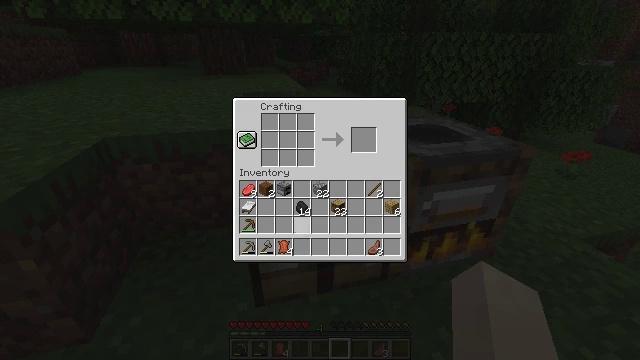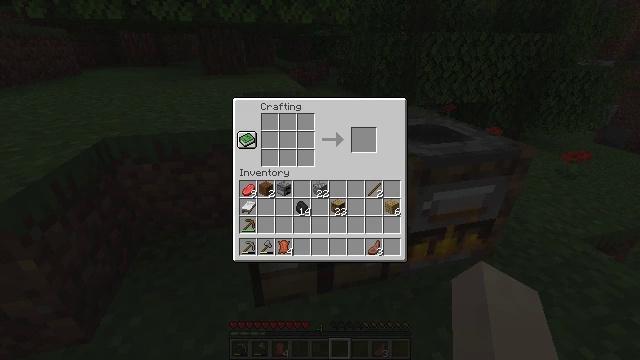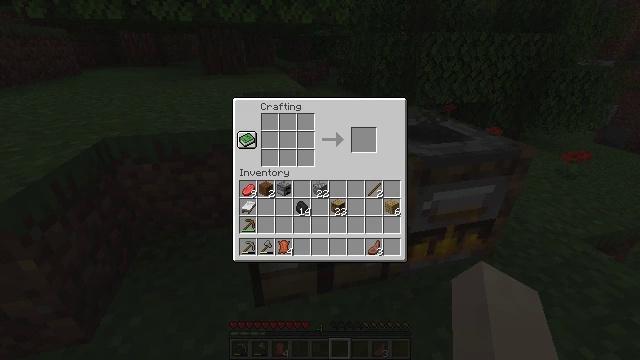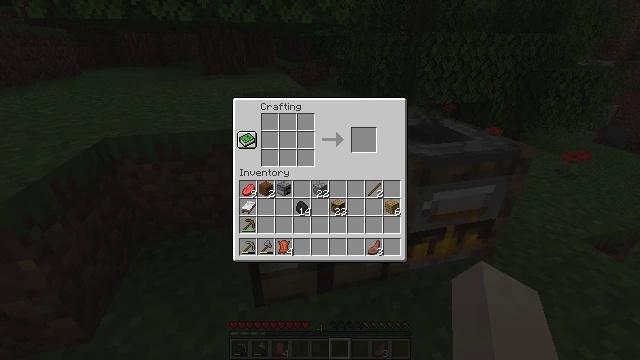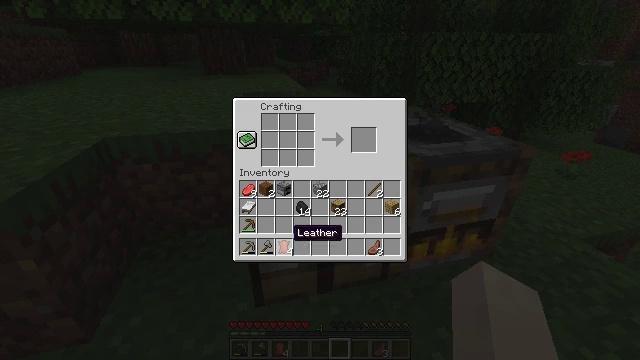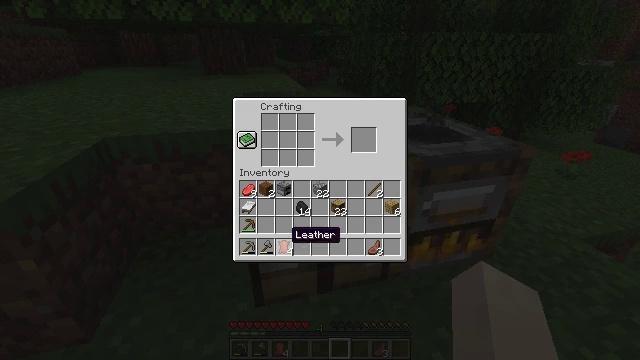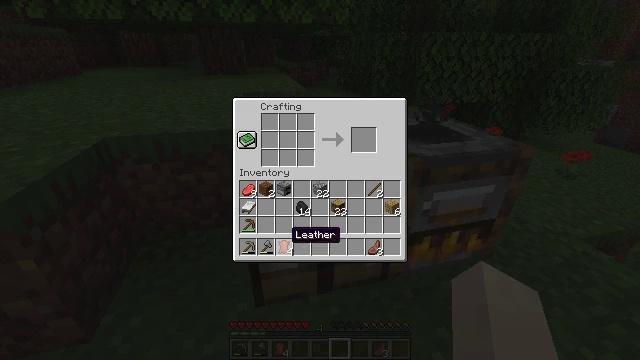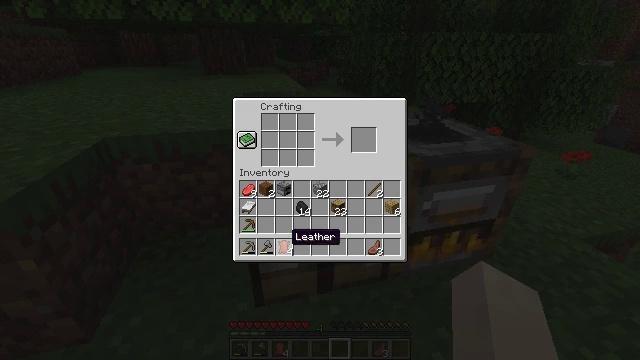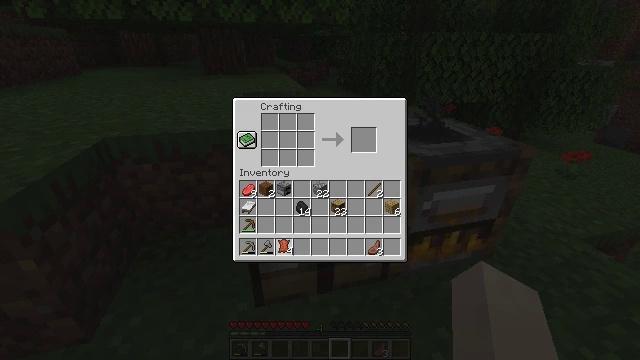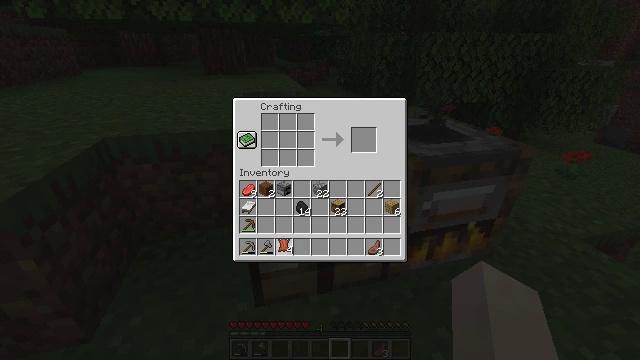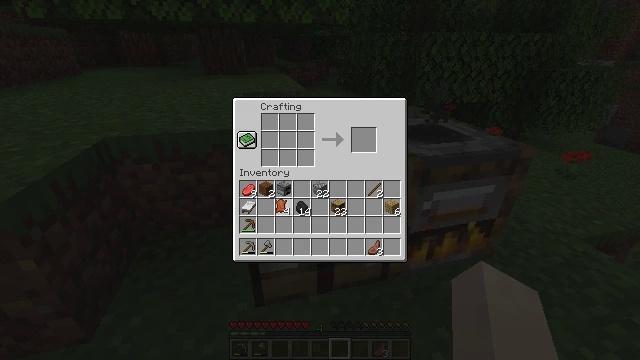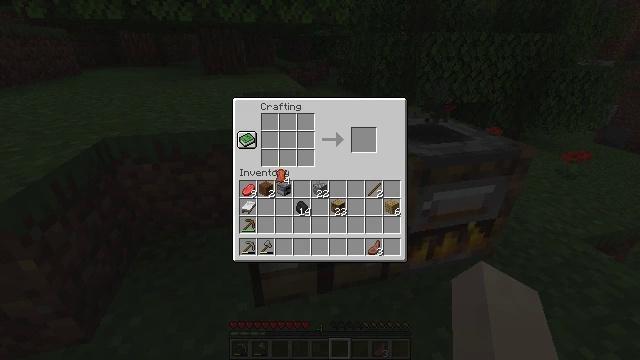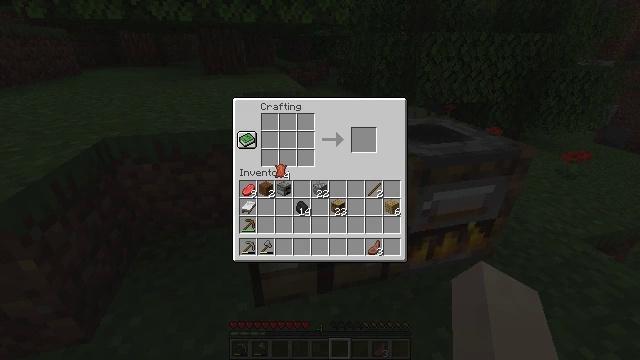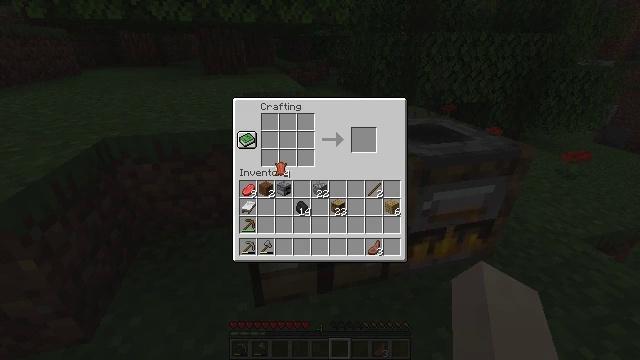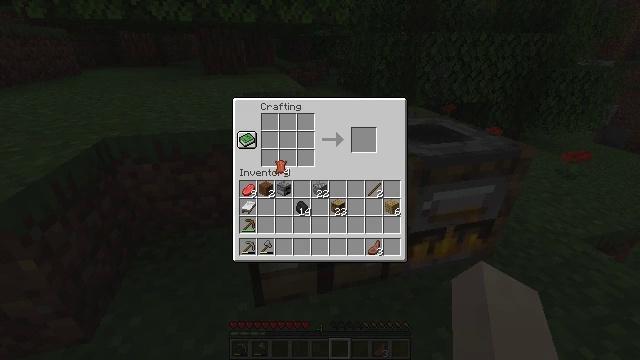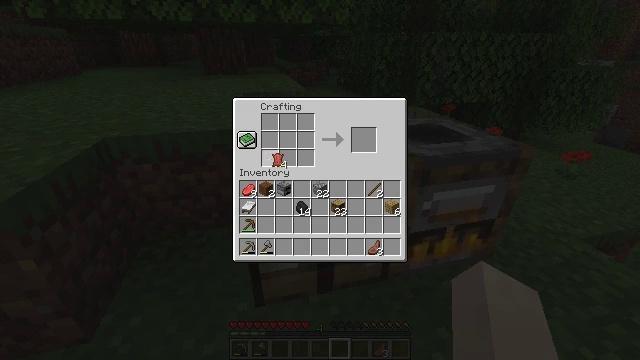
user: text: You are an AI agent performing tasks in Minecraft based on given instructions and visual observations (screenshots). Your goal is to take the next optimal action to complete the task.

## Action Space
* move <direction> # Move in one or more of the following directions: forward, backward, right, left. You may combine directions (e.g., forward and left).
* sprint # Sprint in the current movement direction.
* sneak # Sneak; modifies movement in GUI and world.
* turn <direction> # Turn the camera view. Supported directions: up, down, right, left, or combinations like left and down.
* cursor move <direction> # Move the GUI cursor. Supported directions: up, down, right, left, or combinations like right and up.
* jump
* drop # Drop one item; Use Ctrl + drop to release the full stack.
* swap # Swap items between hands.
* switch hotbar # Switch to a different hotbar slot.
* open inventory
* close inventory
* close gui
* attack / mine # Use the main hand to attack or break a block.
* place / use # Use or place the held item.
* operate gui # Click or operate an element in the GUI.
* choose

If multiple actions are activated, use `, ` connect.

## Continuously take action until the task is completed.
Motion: motion action
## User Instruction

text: Create leather boots by placing leather in the crafting table.
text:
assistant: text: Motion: cursor move left
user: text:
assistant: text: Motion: no_op
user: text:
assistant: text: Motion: no_op
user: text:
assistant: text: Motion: no_op
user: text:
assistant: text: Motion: no_op
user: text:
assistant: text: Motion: no_op
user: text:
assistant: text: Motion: no_op
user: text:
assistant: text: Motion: operate gui
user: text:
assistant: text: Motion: operate gui
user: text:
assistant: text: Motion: cursor move up
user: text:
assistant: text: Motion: cursor move up
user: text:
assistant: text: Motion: no_op
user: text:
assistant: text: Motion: no_op
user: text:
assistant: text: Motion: no_op
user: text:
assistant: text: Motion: cursor move up
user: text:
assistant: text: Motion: cursor move up
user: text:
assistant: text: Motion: no_op
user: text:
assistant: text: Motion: no_op
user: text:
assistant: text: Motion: choose
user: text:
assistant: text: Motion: choose
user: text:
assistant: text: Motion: choose
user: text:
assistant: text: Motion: choose
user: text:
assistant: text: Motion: choose
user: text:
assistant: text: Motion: choose
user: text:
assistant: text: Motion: choose
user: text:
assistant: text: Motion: no_op
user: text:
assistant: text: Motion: cursor move right
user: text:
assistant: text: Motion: no_op
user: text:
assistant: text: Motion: no_op
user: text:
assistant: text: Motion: no_op